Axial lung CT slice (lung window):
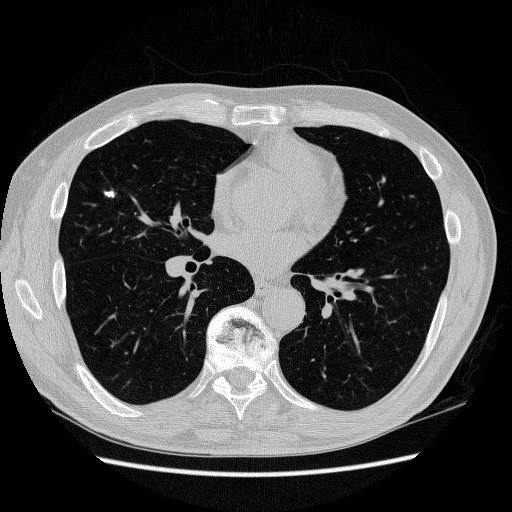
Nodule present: yes
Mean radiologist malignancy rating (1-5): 2